Question: I have 'TEXT File' and extracted every line of data from text file. The extracted data is stored to 'list of string' then I iterate loop to 'List of string' to manipulate and validate the data extracted. Now every line of string I extracted, I want to validate if that line of string is contain '1)'. I used 'RegEx' for this but it gives me no luck.

'''
Dim strRegexPattern As String = "^\d{1,6}[)]\s$"
Dim myRegex As New Regex(strRegexPattern, RegexOptions.None)
Dim _strMatch As Match = myRegex.Match(line) '<-- i use for each line as string in listOfExtractedLines
If _strMatch.Success Then
MsgBox(_strMatch.Value)
End If
'''
'''
Title : 8015B DRO(C10-C28) - ORO (C18-C36)
Column01 Col2 Col3 Column04 Col5 Col06 Col(007)
--------------------------------------------------------------------------
Intxxxxx xxxxxxxxx
1) zzzzzzzzzzzzzzzzzz 4.464 168 212614 25.00 xyz 0.00
33) aaaaaaaaaaaaaaaaaaa 4.818 114 330529 25.00 xyz 0.00
51) bbbbbbbbbbbbbbbb 6.742 117 318044 25.00 xyz 0.00
64) cccccccccccccccccccccc 8.397 152 186712 25.00 xyz 0.00
21) Endosulfan Sulfa 12.51 13 918.2E6 840.8E6 106.315
22) Endrin Ketone 13.11 14 143.4E6 992.2E6 104.978
'''
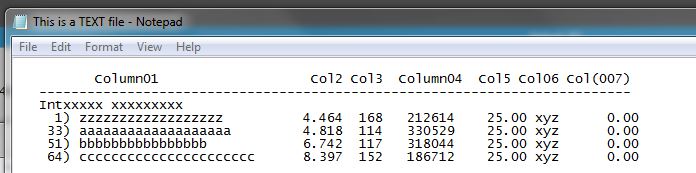
Answer: '''
^.*?\s\d{1,6}[)]\s.*$
'''
Try this to match the whole line.
Edit:
'''
(?:^|\s+)\d{1,6}[)]\s.*$
'''